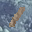
Label: 1